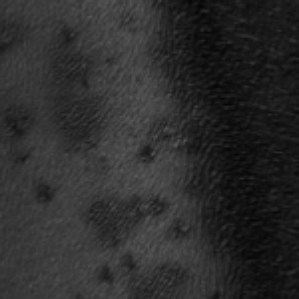
Label: frost